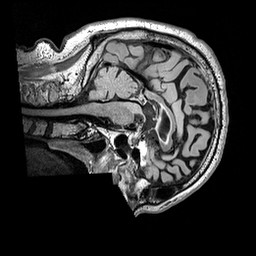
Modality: FLAIR
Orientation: sagittal
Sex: male
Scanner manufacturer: siemens
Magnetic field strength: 3 T
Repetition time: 5 s
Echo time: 0.395 s